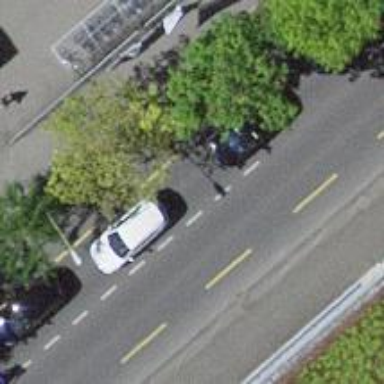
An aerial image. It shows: Secondary road with asphalt surface and designated cycle lane.